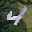
Label: 4